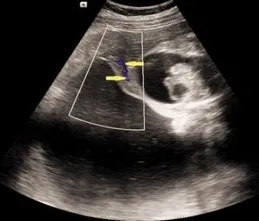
Color Doppler examination shows acardiac twin with short umbilical cord containing only two-vessels (arrows), indicating single umbilical artery.
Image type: radiology (ultrasound)